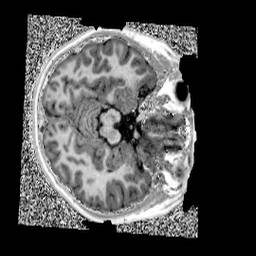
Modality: UNIT1
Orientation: axial
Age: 12
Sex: female
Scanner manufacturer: siemens
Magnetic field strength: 3 T
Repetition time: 4 s
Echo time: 0.00299 s